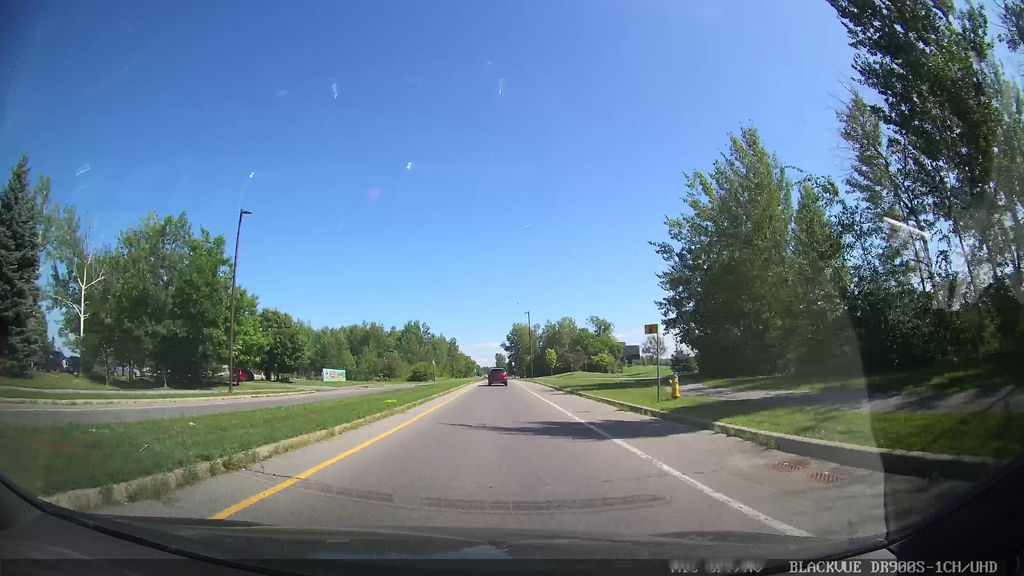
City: ottawa-gatineau